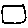
Label: square